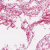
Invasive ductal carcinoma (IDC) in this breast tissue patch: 0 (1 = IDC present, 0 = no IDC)